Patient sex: F
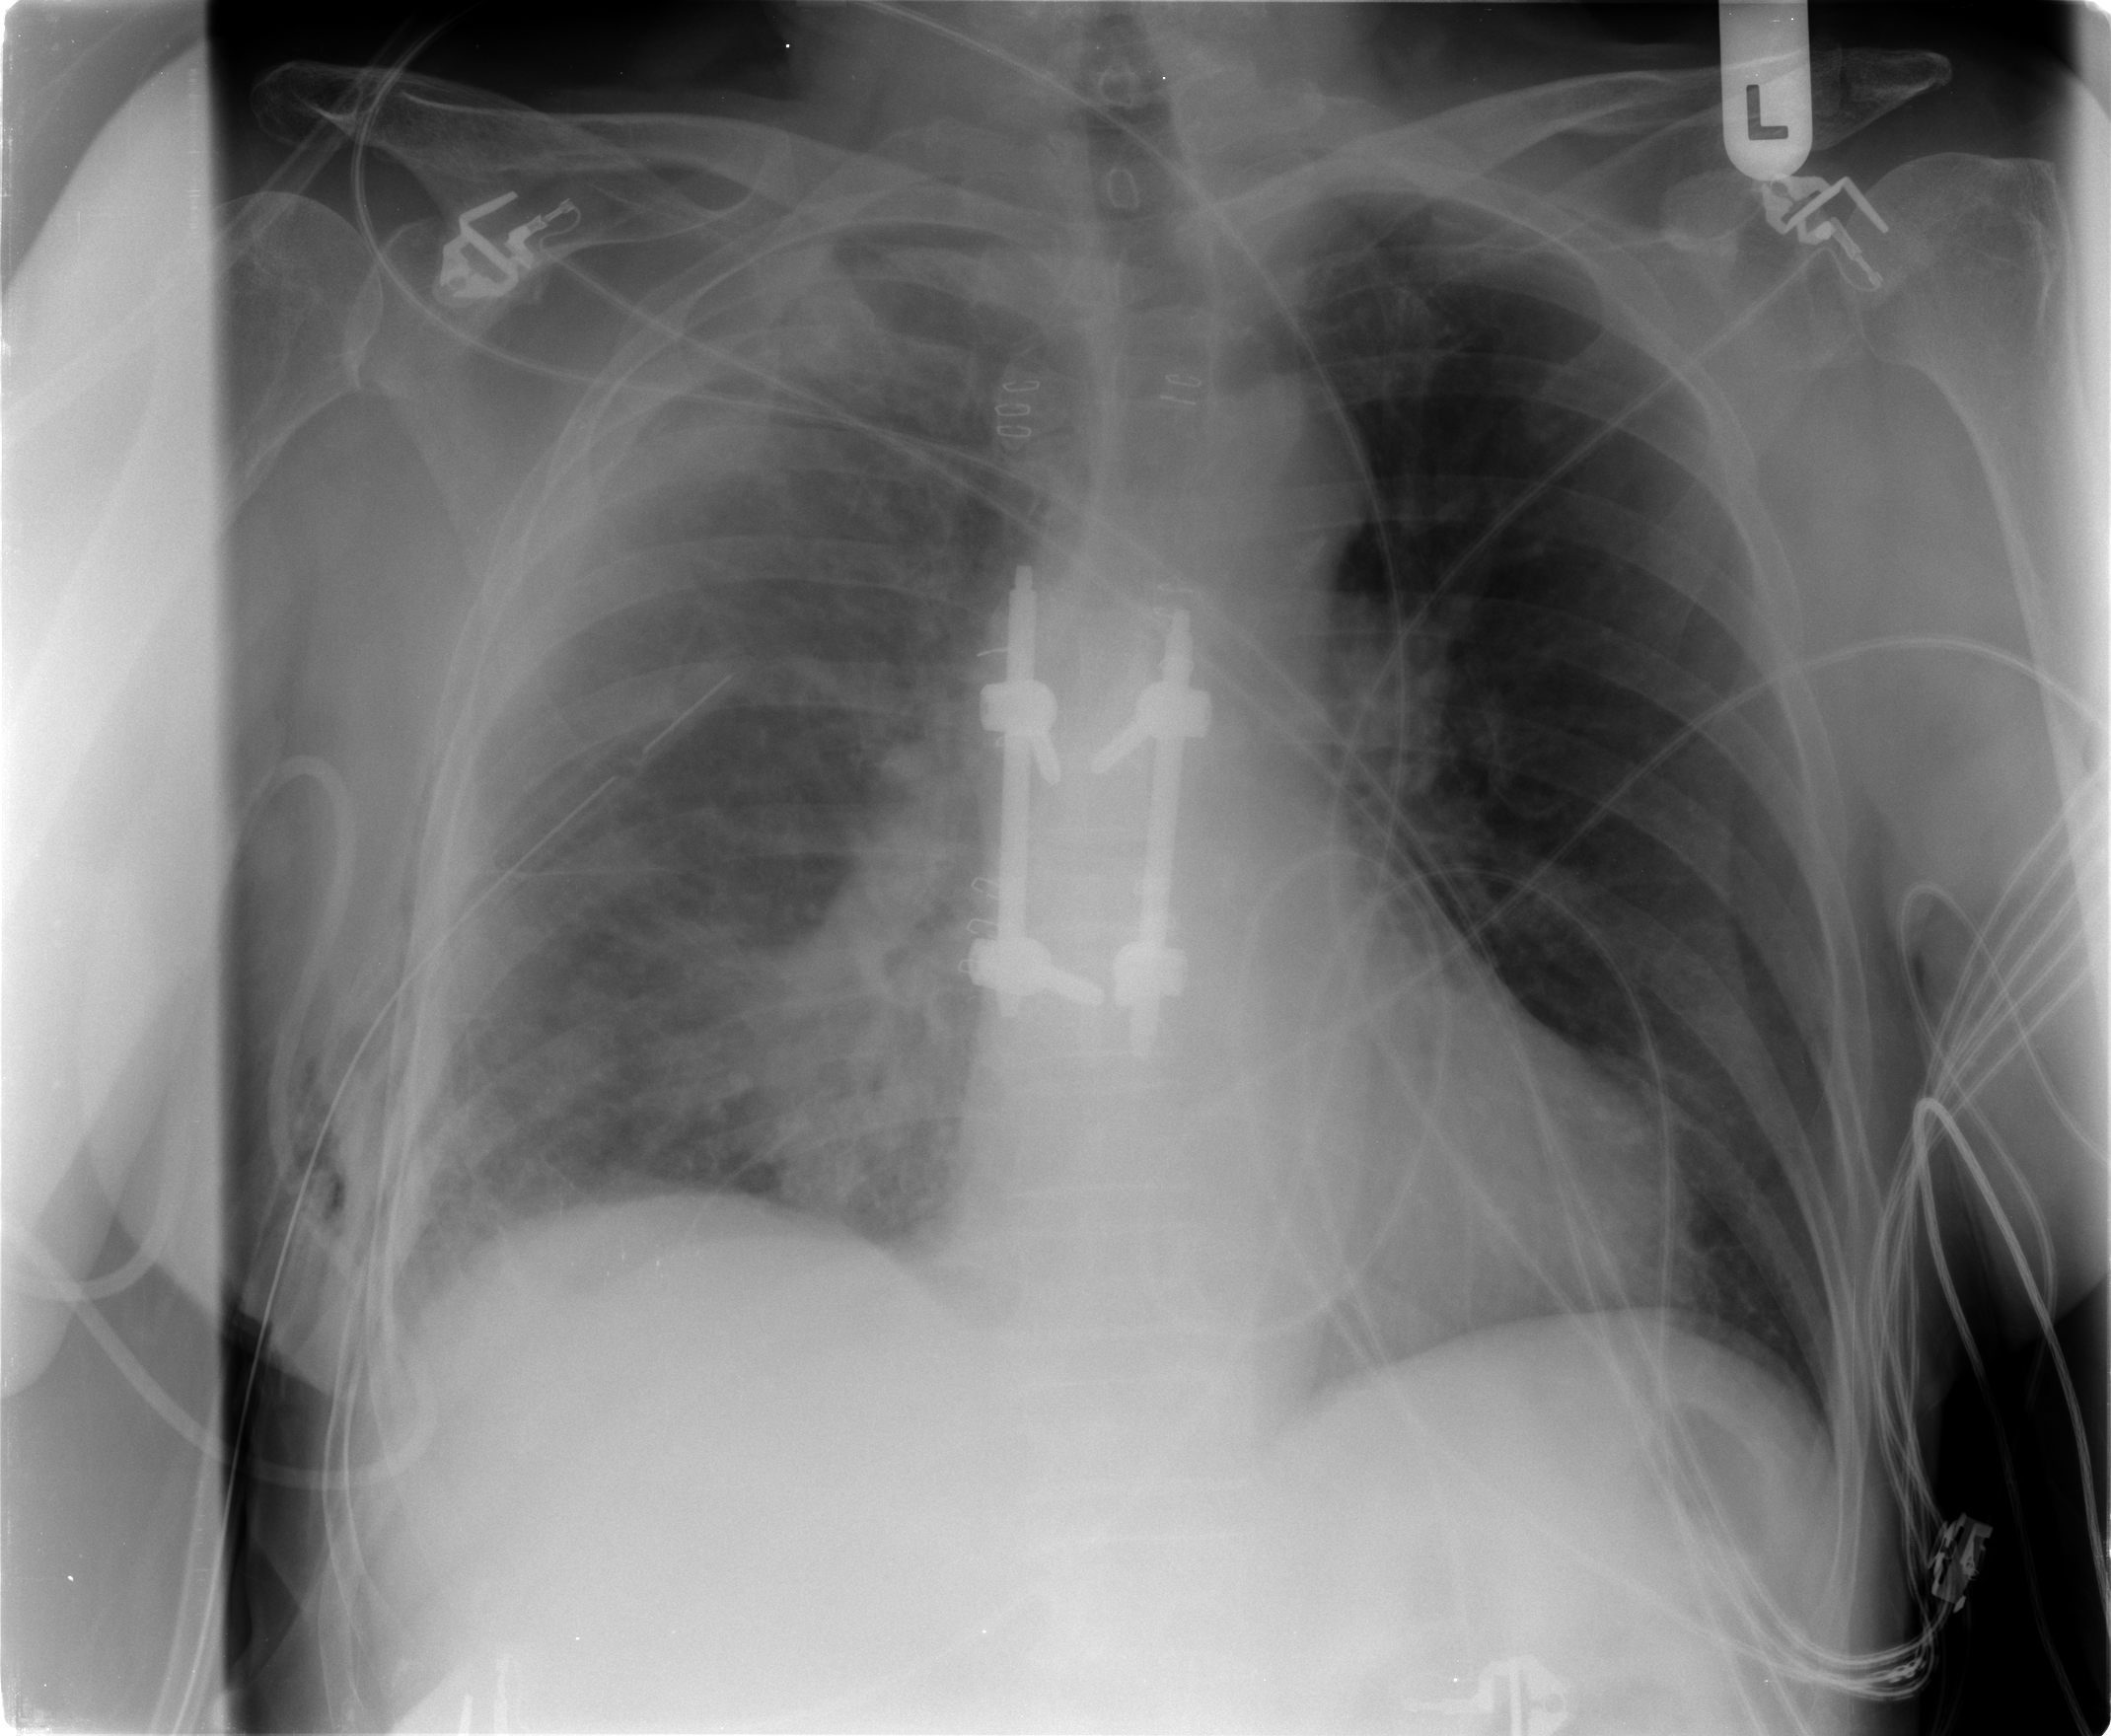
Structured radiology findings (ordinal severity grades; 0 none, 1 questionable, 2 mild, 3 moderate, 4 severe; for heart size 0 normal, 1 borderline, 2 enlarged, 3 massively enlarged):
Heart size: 0
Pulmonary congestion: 0
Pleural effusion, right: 2
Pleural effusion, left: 0
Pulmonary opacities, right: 2
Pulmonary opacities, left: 1
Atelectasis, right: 3
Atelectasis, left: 1